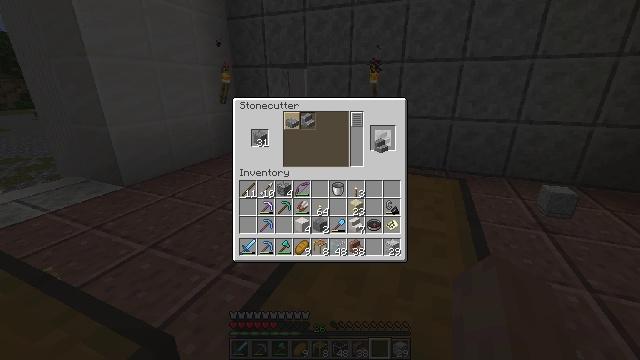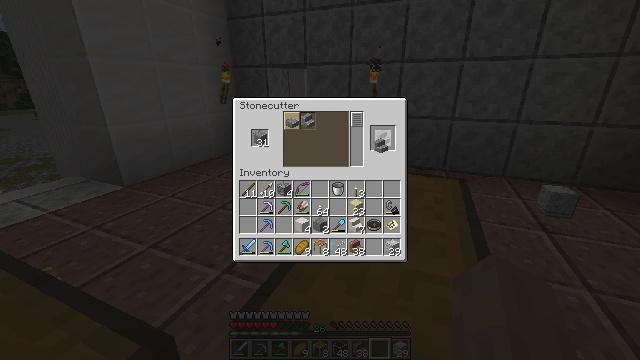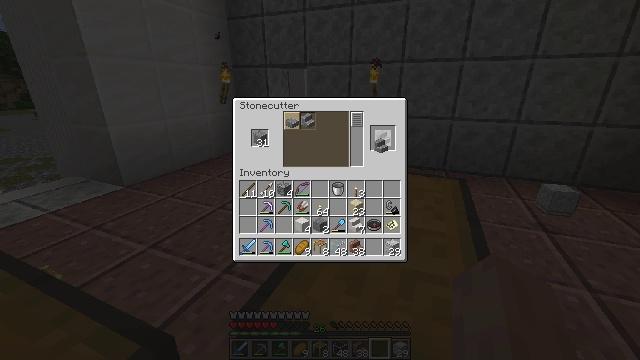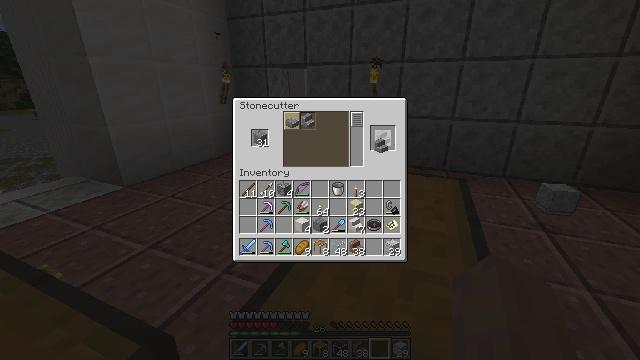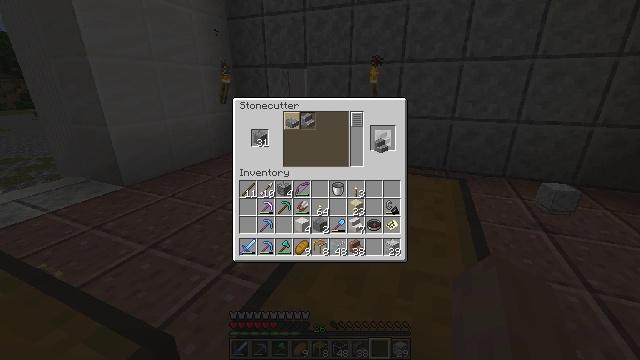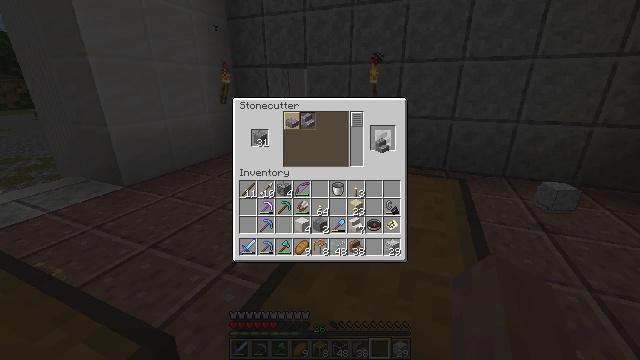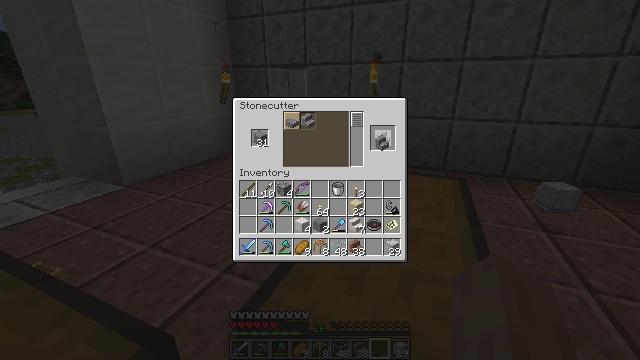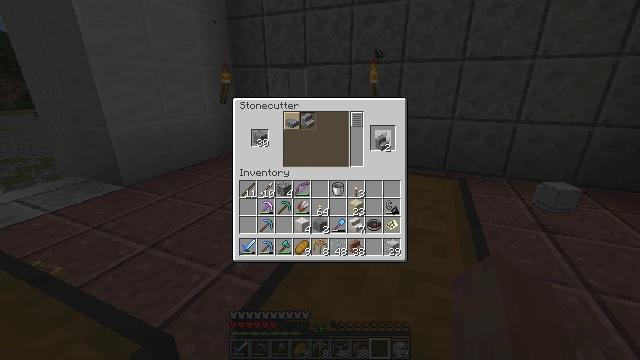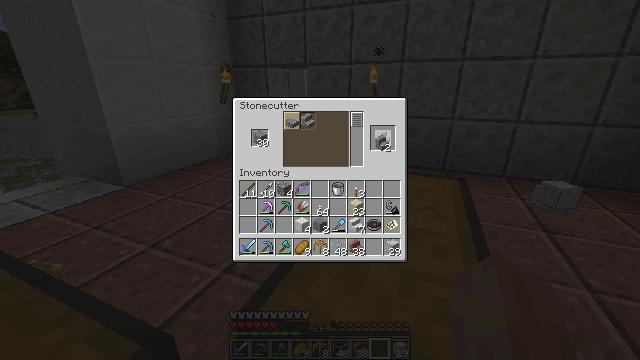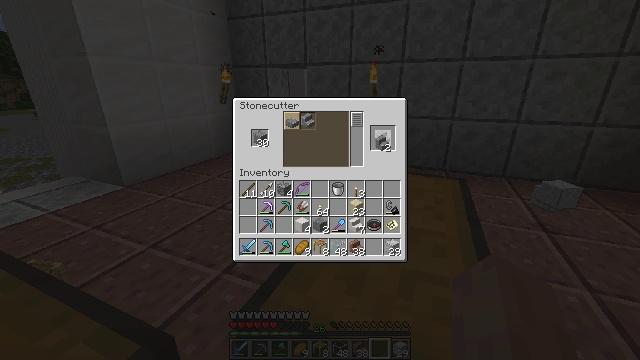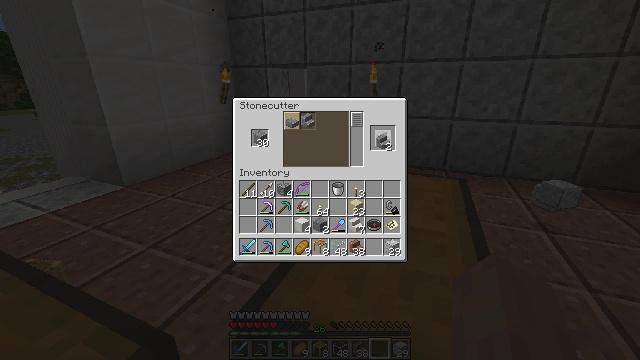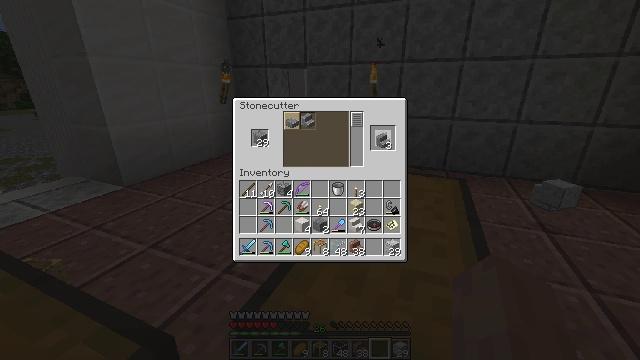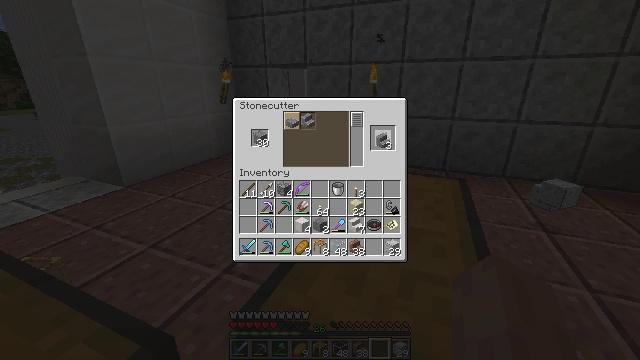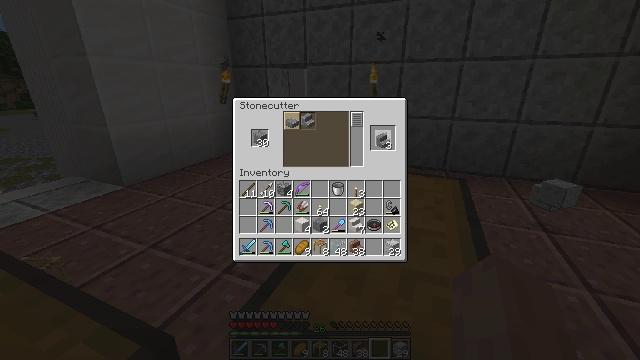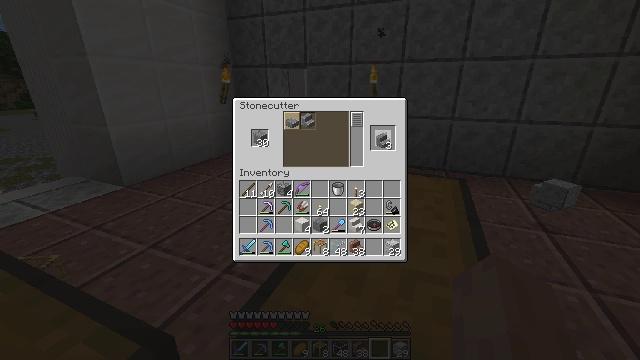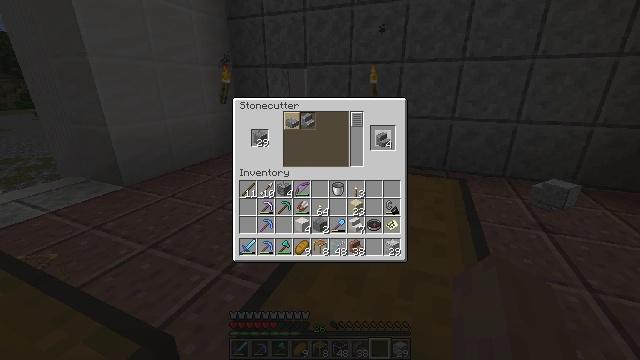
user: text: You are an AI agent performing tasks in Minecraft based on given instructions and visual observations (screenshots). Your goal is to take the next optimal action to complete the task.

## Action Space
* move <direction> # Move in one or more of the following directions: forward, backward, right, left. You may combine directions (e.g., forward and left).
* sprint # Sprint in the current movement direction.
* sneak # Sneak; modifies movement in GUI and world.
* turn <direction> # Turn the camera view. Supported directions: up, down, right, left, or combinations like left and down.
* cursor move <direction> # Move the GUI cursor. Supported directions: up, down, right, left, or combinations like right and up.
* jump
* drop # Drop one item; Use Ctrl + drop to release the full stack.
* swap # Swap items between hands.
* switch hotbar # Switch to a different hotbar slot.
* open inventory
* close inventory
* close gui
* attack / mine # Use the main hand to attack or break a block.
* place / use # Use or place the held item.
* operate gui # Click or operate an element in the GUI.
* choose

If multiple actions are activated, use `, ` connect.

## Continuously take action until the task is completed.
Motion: motion action
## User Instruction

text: Craft a set of polished andesite stairs with the crafting table.
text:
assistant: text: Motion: no_op
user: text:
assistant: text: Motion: no_op
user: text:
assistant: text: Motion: operate gui
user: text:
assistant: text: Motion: operate gui
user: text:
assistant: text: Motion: operate gui
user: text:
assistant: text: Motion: operate gui
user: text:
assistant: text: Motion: no_op
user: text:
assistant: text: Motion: operate gui
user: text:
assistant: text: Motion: operate gui
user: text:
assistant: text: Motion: operate gui
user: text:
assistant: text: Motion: no_op
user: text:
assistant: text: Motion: operate gui
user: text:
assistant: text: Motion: operate gui
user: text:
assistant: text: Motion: operate gui
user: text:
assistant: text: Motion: no_op
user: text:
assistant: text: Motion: no_op
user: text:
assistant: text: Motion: no_op
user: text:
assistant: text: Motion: no_op
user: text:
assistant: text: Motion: cursor move down
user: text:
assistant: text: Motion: no_op